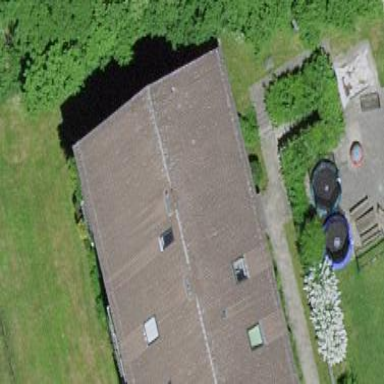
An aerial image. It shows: Gabled roof on building that houses apartments.